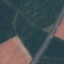
Land use / land cover: Highway